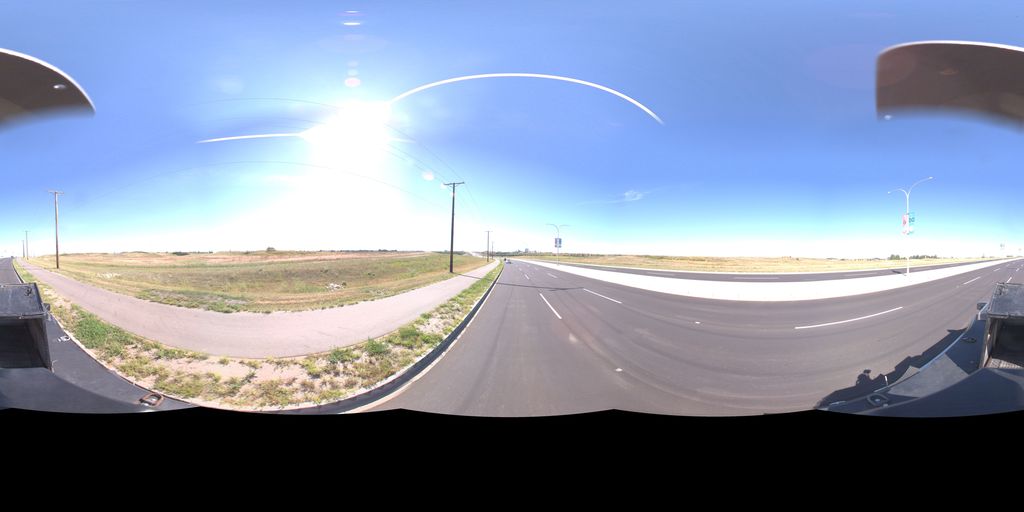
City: saskatoon